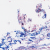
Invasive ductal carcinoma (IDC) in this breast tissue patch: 0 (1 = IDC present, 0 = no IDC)